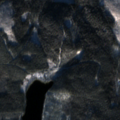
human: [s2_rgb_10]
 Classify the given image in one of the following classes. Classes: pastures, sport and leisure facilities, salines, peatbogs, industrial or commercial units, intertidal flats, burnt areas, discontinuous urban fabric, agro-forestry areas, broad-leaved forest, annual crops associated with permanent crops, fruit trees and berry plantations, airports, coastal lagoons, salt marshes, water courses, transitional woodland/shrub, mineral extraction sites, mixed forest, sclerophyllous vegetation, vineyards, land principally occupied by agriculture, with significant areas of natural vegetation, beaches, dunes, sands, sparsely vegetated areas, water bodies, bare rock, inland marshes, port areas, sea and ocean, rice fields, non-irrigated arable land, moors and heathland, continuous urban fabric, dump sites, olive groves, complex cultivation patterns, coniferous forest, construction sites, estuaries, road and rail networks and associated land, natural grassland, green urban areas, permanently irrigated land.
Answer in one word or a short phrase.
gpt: coniferous forest, mixed forest, transitional woodland/shrub, water bodies